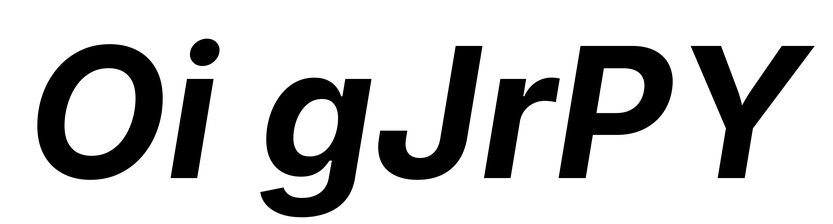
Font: Inter-Italic_Bold_Italic